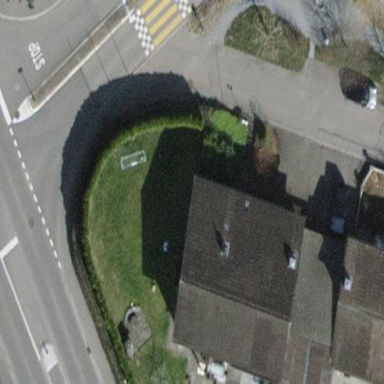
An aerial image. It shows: Simple house.